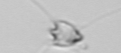
Label: Chaetoceros_didymus